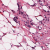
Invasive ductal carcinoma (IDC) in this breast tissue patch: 1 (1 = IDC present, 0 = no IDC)